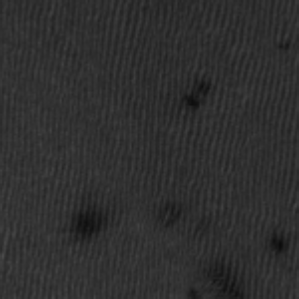
Label: frost